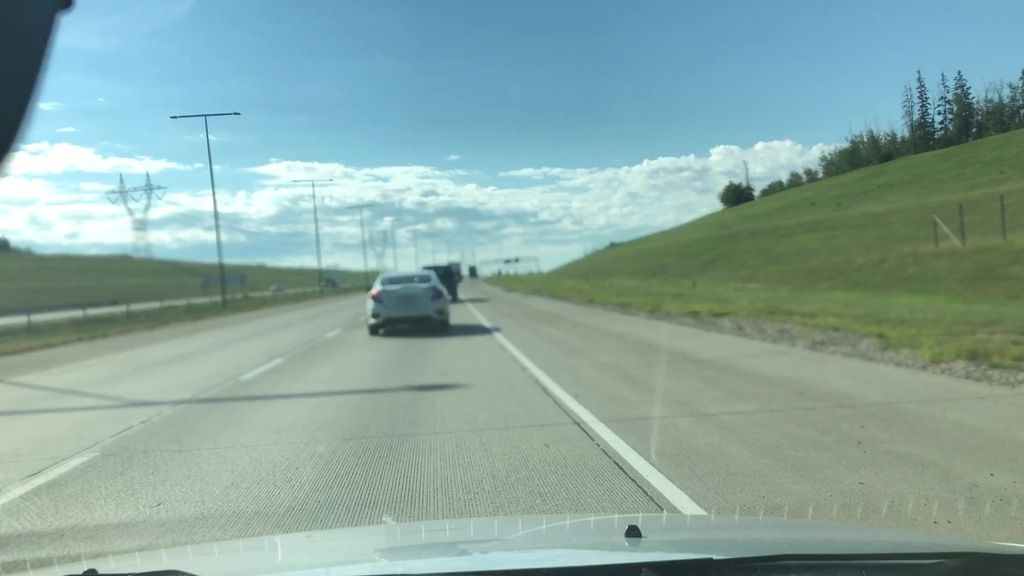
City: edmonton